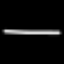
Label: line